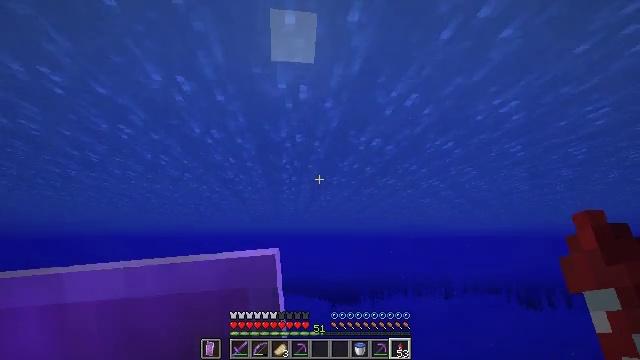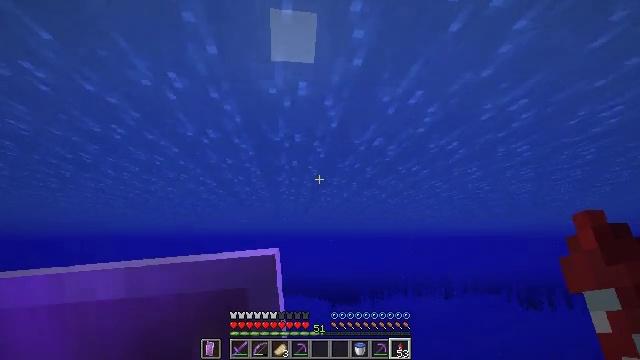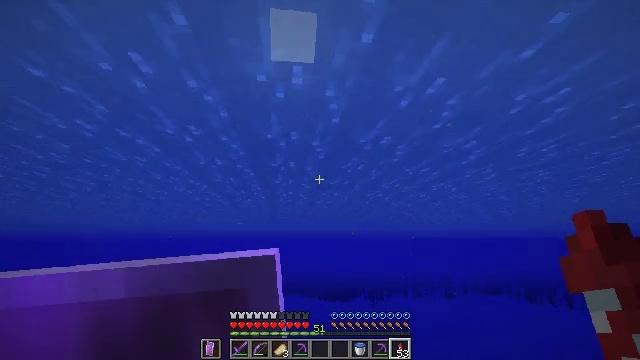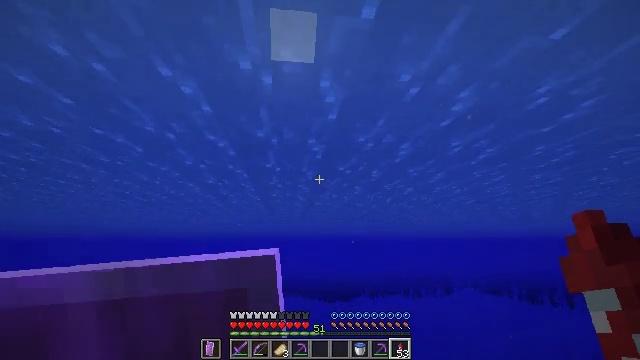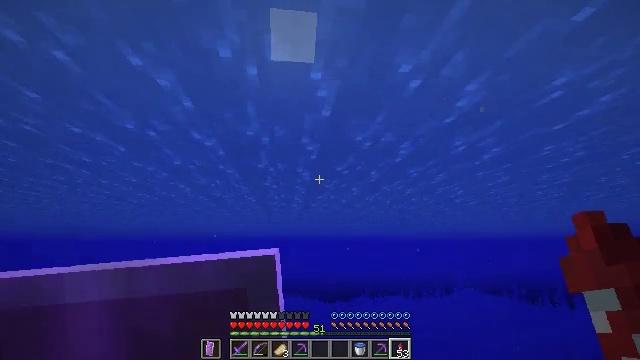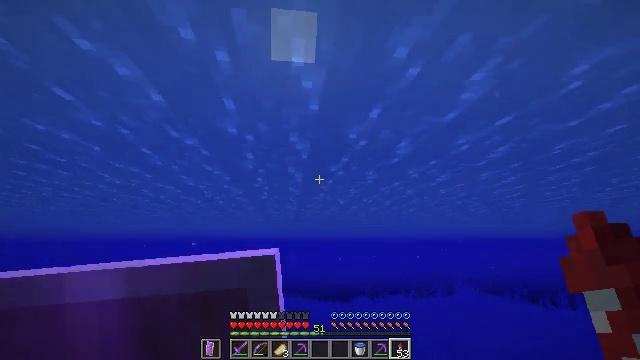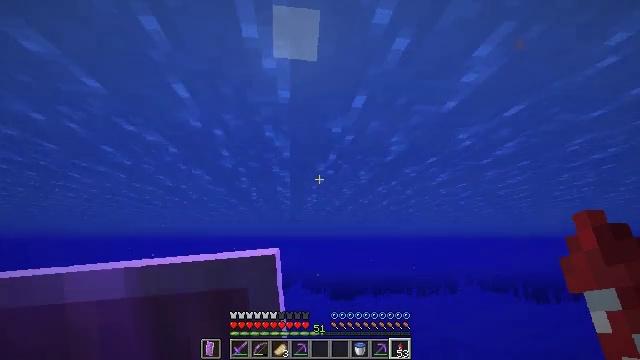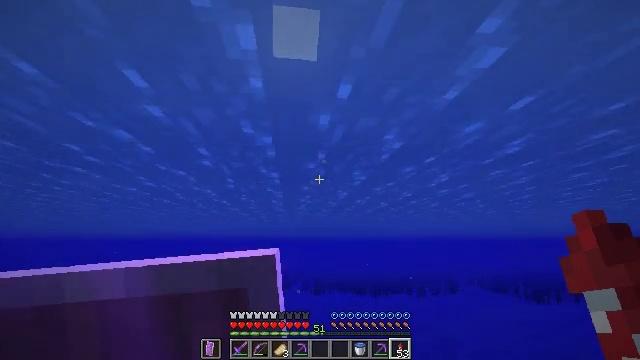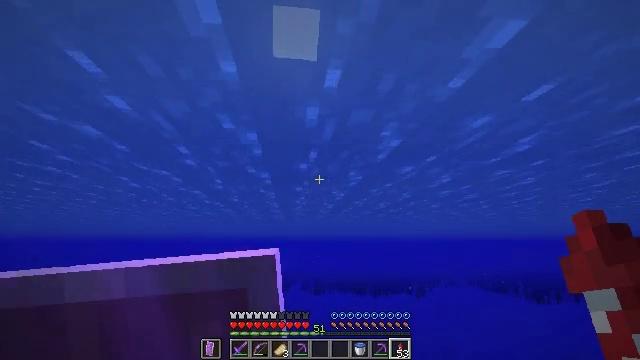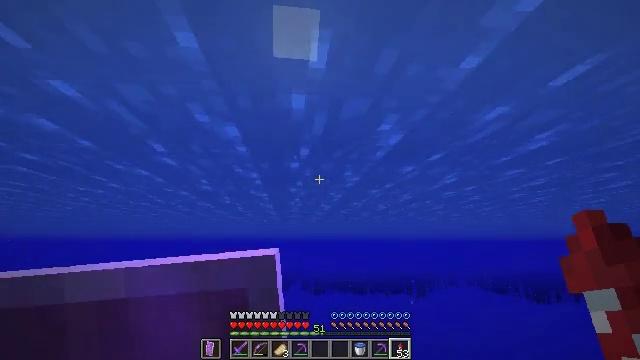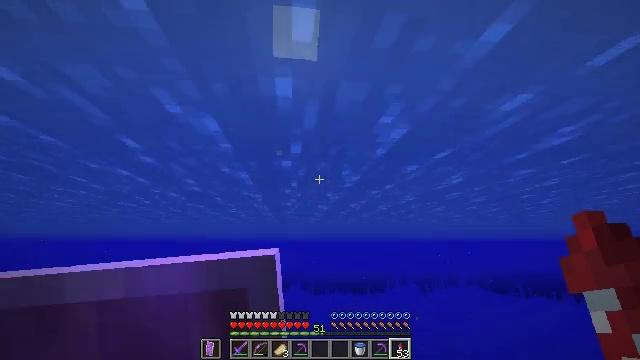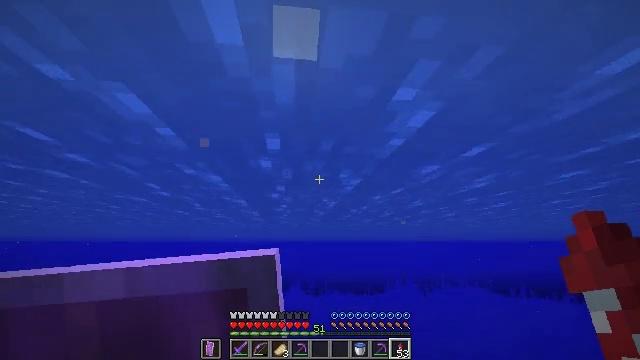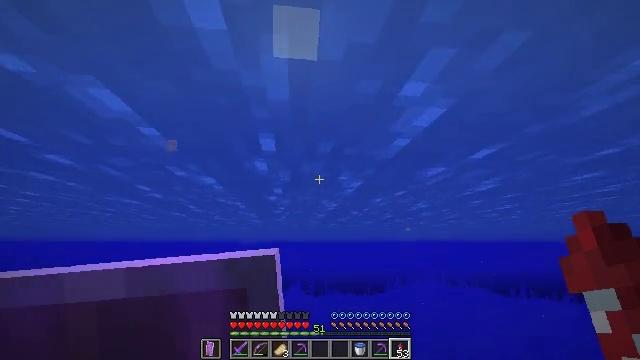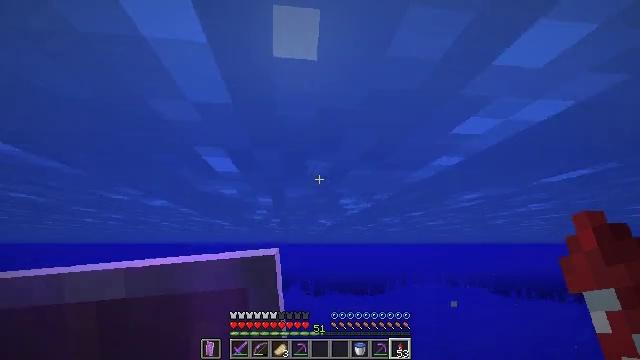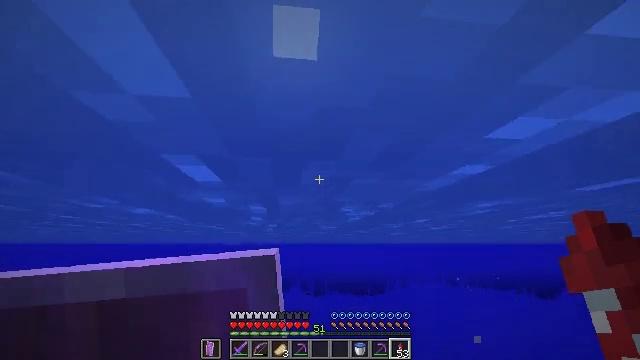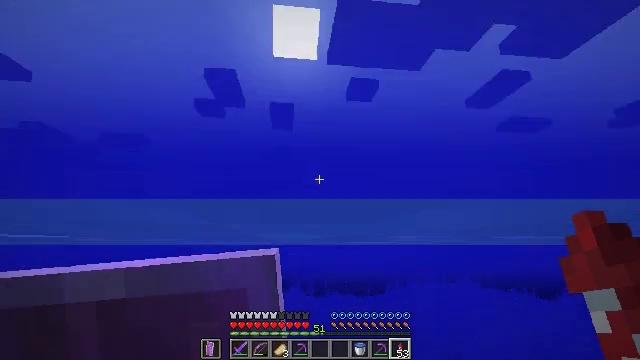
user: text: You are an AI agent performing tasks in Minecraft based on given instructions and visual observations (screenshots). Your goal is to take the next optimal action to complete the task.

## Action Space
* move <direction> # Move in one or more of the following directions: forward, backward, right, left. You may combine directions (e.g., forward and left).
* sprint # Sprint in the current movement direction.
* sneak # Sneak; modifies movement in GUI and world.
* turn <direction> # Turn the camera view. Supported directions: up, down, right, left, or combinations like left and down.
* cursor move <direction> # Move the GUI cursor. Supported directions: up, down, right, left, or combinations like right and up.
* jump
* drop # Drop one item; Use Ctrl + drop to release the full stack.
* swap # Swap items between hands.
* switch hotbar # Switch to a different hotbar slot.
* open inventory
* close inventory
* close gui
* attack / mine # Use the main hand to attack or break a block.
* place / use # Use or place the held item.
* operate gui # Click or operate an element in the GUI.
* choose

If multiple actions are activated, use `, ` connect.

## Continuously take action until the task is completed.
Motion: motion action
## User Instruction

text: craft item sponge
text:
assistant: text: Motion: move forward, sprint
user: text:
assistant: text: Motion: move forward, sprint
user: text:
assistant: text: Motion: move forward and move right, sprint
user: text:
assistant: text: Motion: move forward and move right, sprint
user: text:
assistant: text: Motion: move forward and move right, sprint
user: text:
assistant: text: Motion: move forward and move right, sprint
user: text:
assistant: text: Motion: move forward, sprint
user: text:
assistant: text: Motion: move forward, sprint
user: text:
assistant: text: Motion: move forward, sprint
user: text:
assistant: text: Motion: move forward, sprint
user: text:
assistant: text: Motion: move forward, sprint, jump
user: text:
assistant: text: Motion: move forward, sprint, jump
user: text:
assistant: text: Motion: move forward, sprint, jump
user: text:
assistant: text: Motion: move forward, sprint
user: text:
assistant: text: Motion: move forward, sprint
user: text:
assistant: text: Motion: move forward, sprint
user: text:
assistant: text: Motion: move forward, sprint
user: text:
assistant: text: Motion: move forward, sprint
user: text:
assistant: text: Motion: move forward, sprint
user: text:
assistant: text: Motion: move forward, sprint
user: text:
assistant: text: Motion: move forward, sprint
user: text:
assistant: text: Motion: move forward, sprint
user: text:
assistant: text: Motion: move forward, sprint
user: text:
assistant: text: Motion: move forward, sprint
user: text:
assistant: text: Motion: move forward, sprint
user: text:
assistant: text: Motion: move forward, sprint
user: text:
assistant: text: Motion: move forward, sprint
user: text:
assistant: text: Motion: move forward, sprint, turn left and down
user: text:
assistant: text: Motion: move forward, sprint, turn left and down
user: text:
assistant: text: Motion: move forward, sprint